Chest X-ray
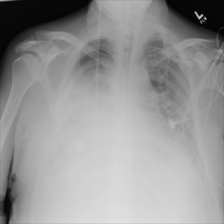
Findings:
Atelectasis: negative
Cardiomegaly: negative
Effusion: negative
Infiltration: negative
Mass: negative
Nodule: negative
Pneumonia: negative
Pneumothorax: negative
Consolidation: negative
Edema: negative
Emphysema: negative
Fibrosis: negative
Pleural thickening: negative
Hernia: negative